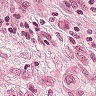
Metastatic tissue present: yes